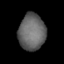
Tissue: skin
Cell type: Epithelial cells
Senescence score: 0.7472
Nuclear area (px): 954
Mean DAPI intensity: 101.696